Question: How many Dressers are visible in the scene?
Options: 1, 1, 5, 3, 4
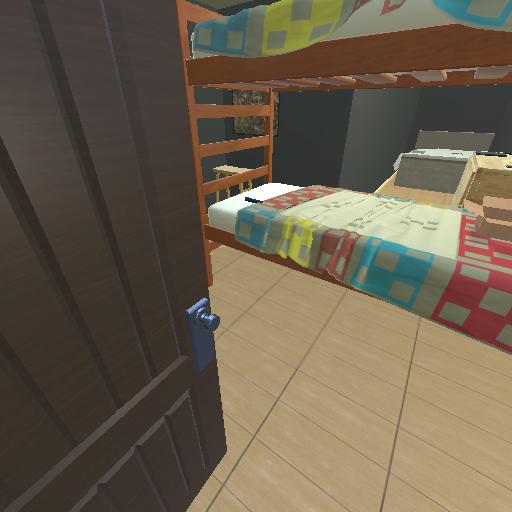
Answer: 1